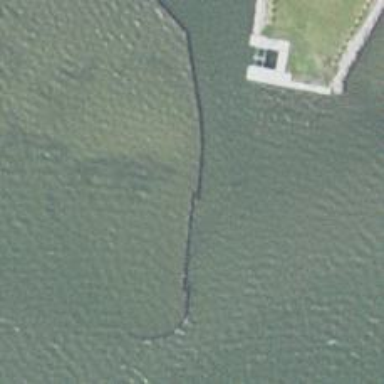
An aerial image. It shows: Breakwater structure.